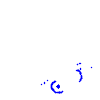
Particle: proton